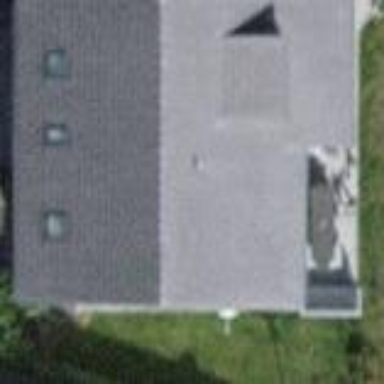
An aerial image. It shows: Detached building with gabled roof.